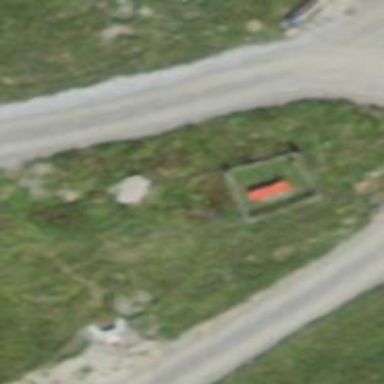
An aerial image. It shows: Bench.